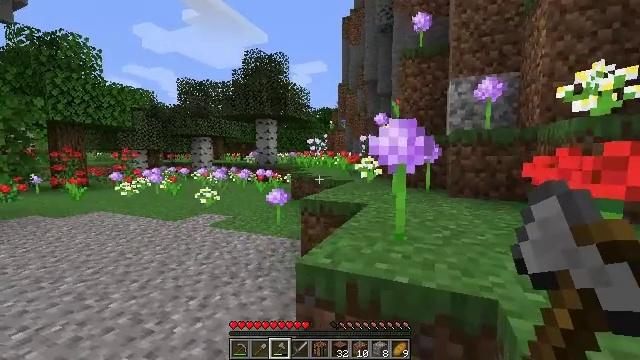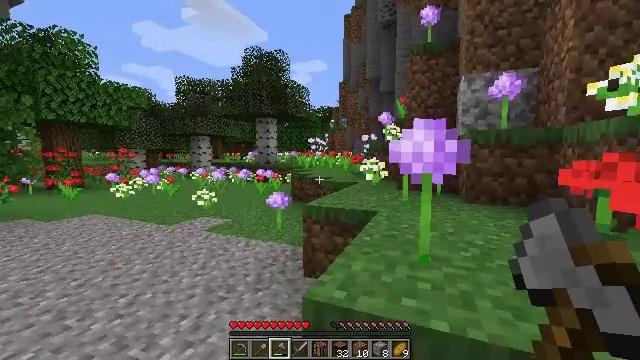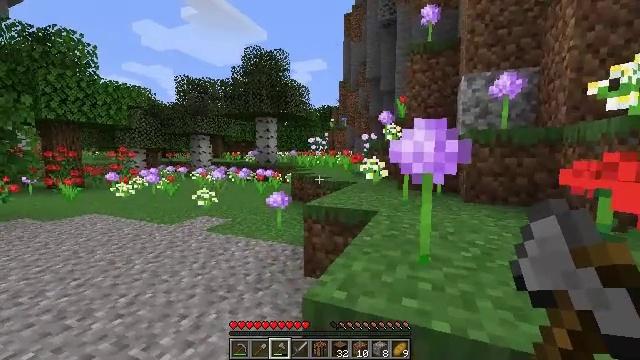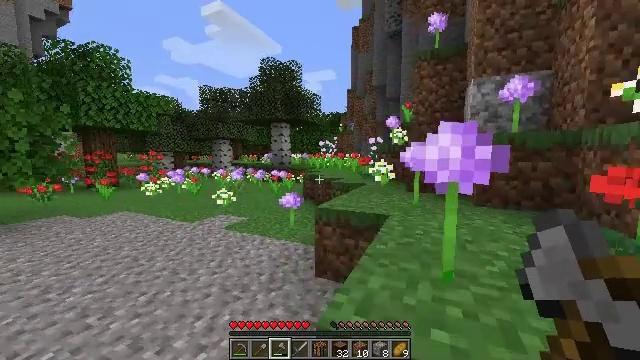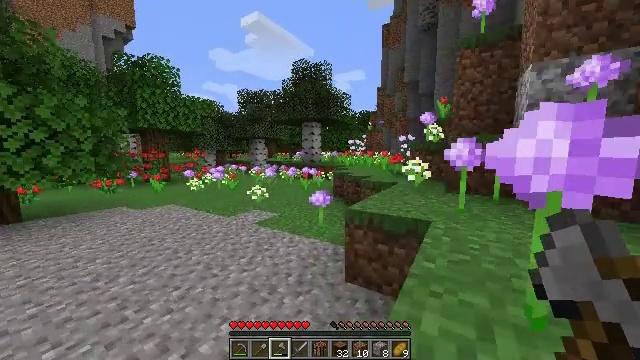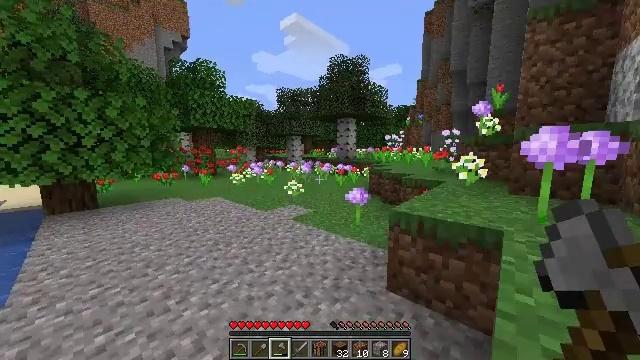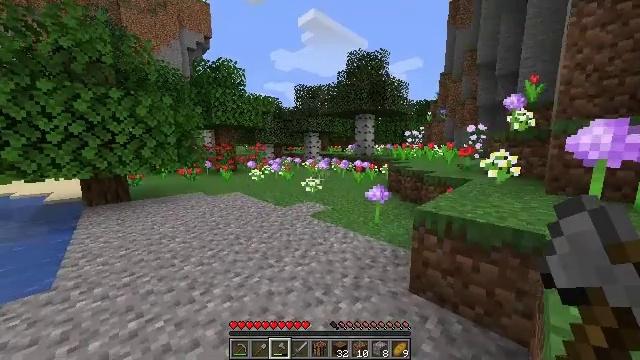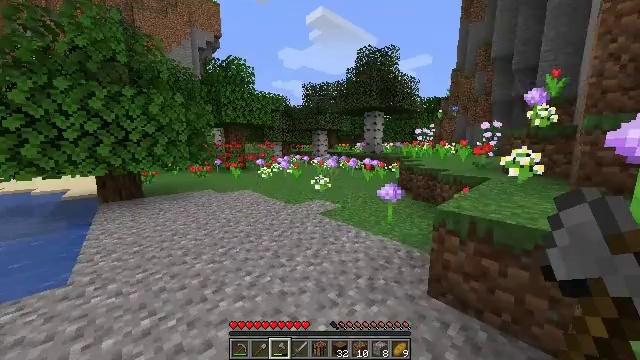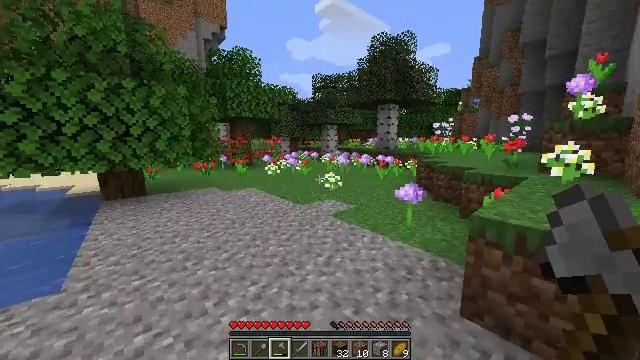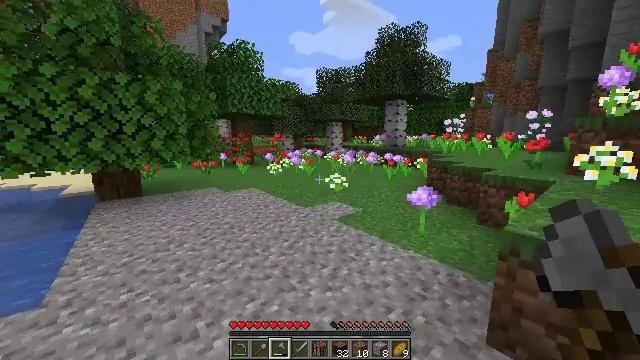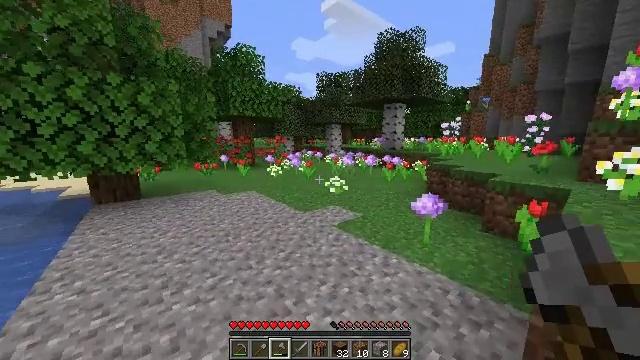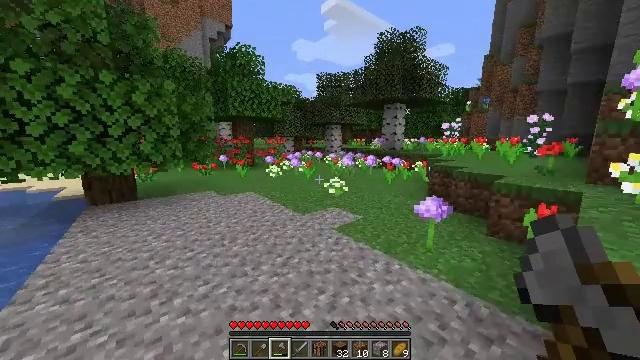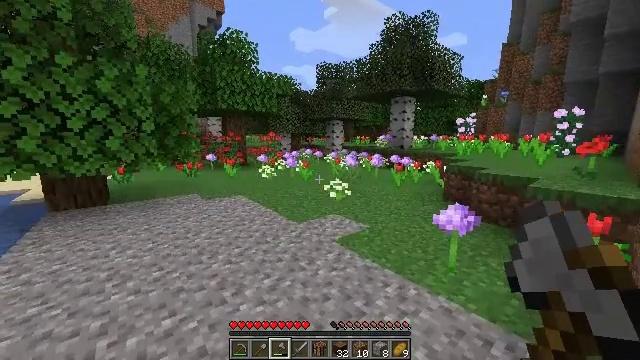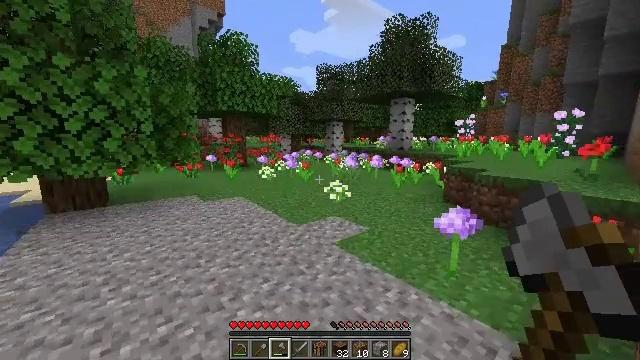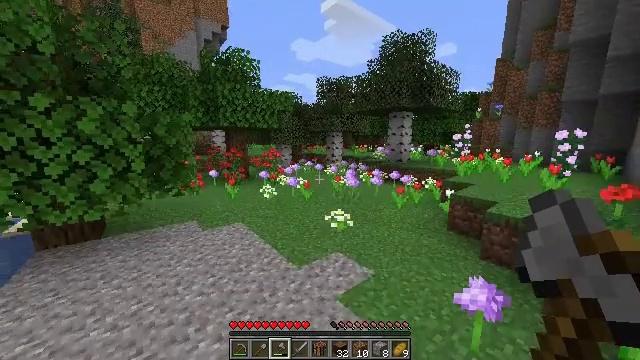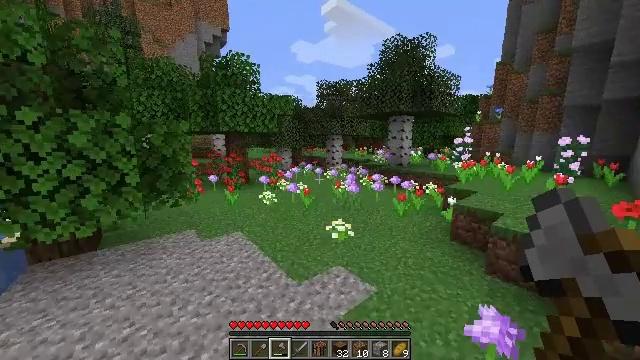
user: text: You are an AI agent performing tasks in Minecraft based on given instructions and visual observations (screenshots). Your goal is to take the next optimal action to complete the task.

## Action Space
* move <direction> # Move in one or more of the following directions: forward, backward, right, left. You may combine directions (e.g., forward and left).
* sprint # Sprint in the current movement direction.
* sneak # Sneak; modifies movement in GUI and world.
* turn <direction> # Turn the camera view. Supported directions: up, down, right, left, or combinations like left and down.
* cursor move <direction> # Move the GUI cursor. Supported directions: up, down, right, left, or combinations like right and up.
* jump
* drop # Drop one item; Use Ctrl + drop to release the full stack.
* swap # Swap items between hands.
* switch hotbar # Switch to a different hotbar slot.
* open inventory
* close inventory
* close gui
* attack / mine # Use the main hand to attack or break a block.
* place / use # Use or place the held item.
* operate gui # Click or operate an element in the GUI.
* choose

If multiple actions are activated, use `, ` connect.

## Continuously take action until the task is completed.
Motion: motion action
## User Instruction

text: Pick up an orange tulip.
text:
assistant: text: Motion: move forward, sprint
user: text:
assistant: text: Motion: move forward, sprint
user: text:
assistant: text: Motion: move forward, sprint, turn left
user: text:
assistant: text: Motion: move forward, sprint, turn left
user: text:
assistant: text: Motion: move forward, sprint, turn left and down
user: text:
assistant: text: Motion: move forward, sprint, turn left
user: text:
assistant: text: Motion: move forward, sprint, turn left
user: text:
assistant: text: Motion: move forward, sprint, turn left
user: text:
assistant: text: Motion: move forward, sprint, turn left
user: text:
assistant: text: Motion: move forward, sprint
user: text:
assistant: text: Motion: move forward, sprint
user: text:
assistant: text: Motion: move forward, sprint
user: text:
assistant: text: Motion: move forward, sprint, jump
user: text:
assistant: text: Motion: move forward, sprint, jump
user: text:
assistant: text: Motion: move forward, sprint, jump
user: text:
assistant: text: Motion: move forward, sprint, jump
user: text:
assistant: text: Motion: move forward, sprint, jump
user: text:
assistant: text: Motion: move forward, sprint, jump
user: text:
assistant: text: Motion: move forward, sprint, jump
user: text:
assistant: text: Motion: move forward, sprint, jump
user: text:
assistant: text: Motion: move forward, sprint, jump
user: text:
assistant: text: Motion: move forward, sprint, jump
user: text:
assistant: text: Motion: move forward, sprint, jump
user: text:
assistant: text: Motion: move forward, sprint, jump
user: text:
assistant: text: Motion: move forward, sprint, jump
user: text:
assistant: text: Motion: move forward, sprint, jump
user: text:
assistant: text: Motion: move forward, sprint, jump
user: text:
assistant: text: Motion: move forward, sprint, jump
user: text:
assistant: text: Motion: move forward, sprint, turn right, jump
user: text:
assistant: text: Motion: move forward, sprint, jump